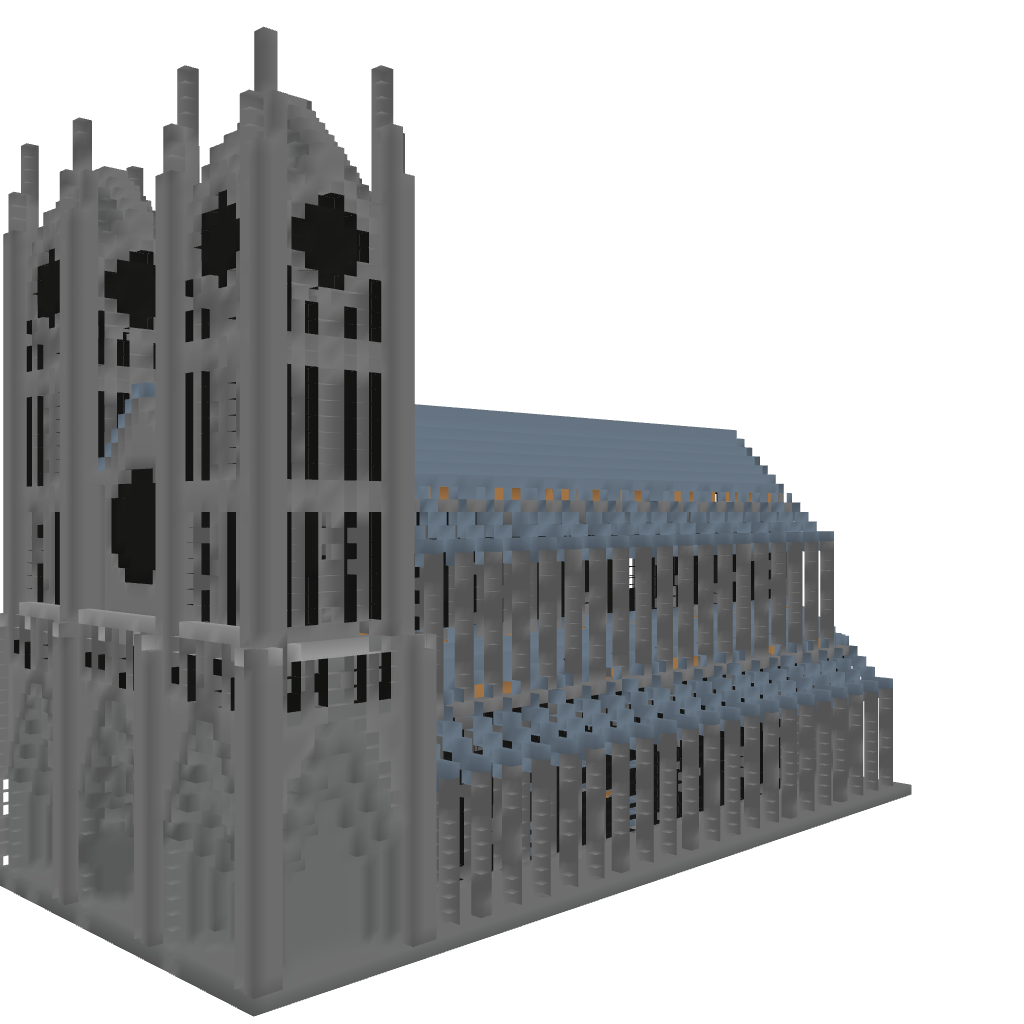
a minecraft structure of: Stone Cathedral